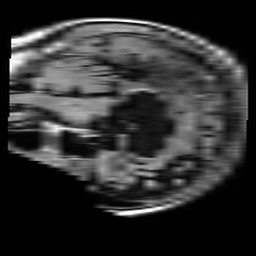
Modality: FLAIR
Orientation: sagittal
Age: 83
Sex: female
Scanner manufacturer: philips
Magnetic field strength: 1.5 T
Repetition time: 10 s
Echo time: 0.11 s